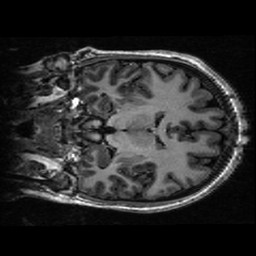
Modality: T1w
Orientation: coronal
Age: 20
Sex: female
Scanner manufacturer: ge
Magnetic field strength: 3 T
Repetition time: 0.01144 s
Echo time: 0.005012 s